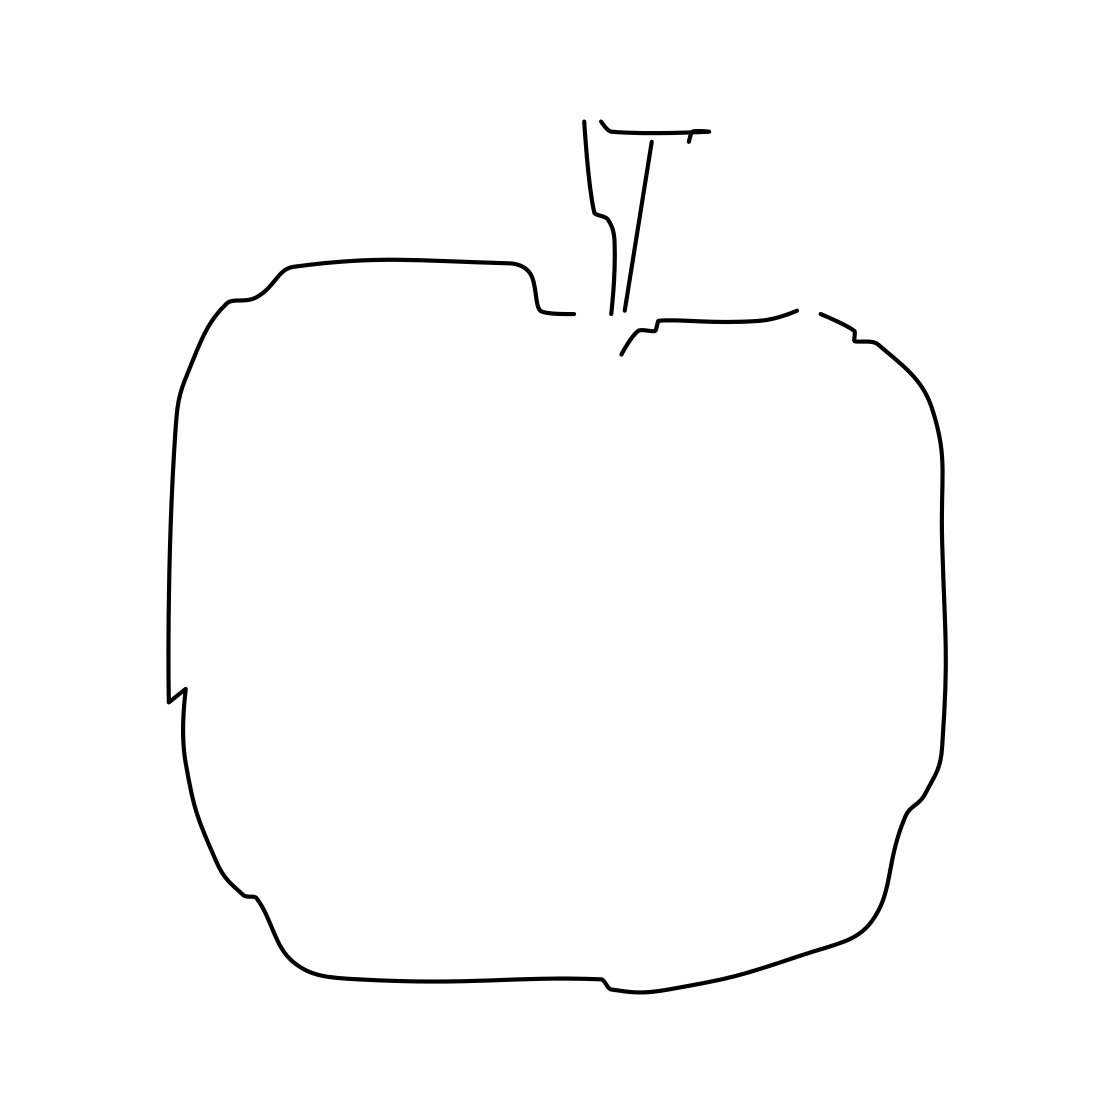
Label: tomato